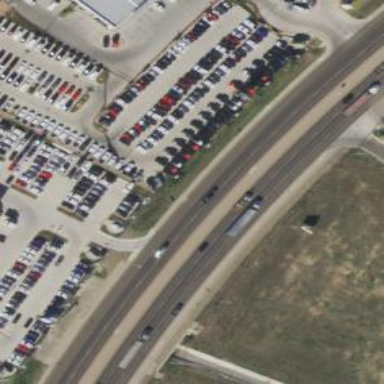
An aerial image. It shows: This image shows trunk highway that functions as expressway.